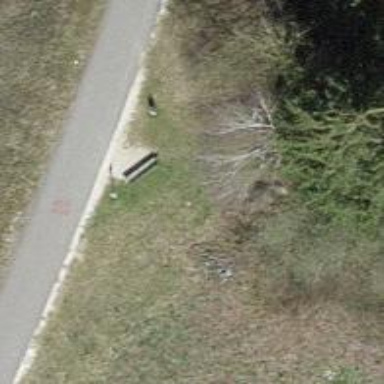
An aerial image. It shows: Bench.